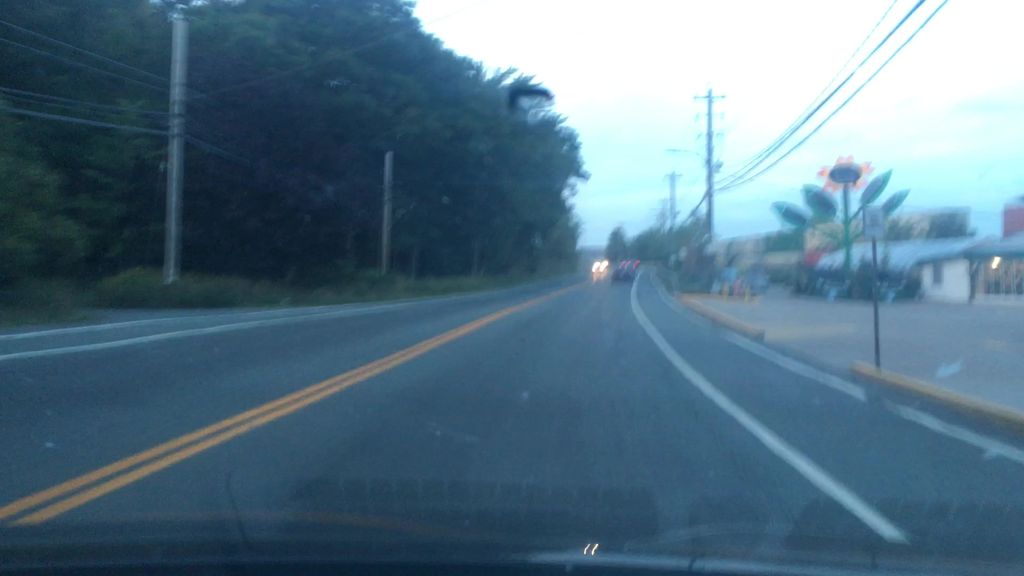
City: halifax